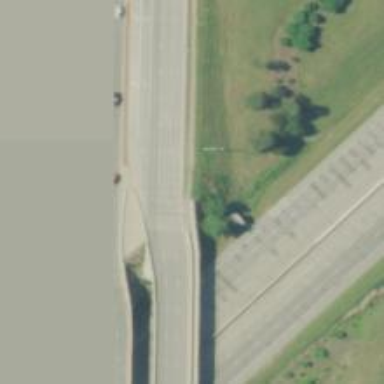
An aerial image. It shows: Trunk highway with bridge.